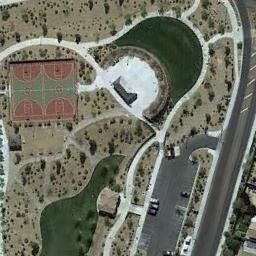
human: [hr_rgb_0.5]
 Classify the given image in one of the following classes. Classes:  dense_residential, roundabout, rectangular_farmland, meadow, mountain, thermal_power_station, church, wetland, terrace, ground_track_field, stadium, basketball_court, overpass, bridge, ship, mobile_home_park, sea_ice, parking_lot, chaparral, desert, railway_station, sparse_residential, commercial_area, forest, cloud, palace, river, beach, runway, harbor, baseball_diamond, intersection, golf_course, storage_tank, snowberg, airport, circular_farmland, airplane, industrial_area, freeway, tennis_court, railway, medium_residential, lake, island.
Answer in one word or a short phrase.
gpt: basketball_court